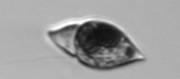
Label: Amphidinium